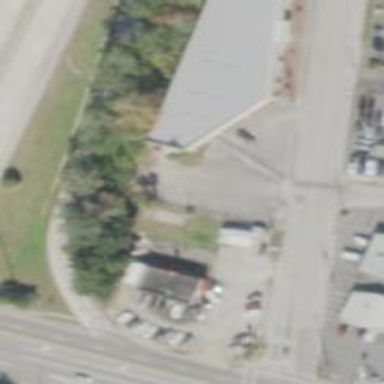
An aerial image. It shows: Building housing car shop.